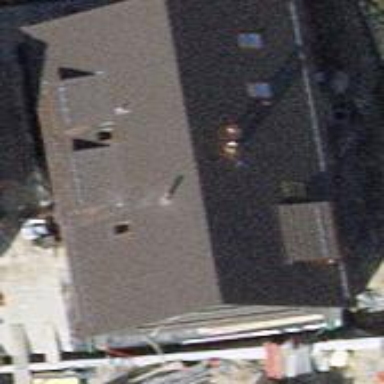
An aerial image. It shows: Gabled roof on building that houses apartments.